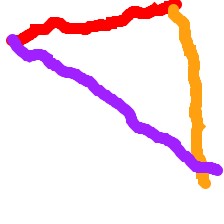
Shape: triangle